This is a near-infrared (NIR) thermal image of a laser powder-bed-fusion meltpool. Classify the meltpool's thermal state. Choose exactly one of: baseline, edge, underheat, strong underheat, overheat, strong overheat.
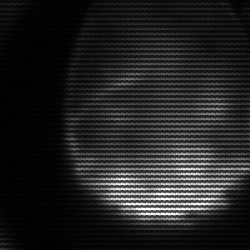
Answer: edge